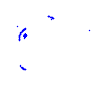
Particle: proton